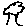
Label: tree